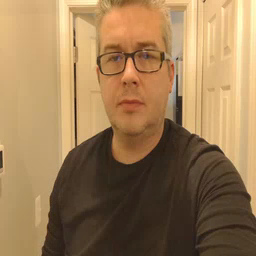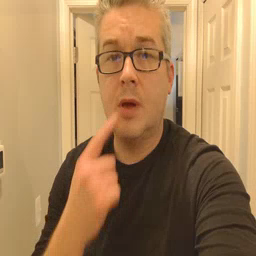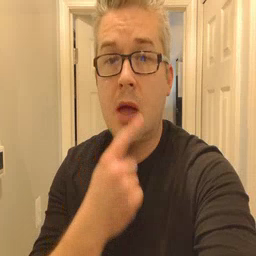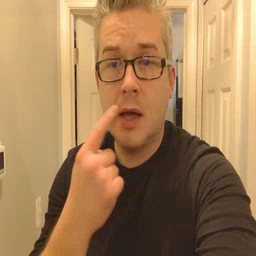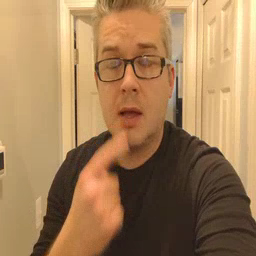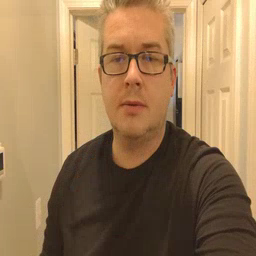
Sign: mouth